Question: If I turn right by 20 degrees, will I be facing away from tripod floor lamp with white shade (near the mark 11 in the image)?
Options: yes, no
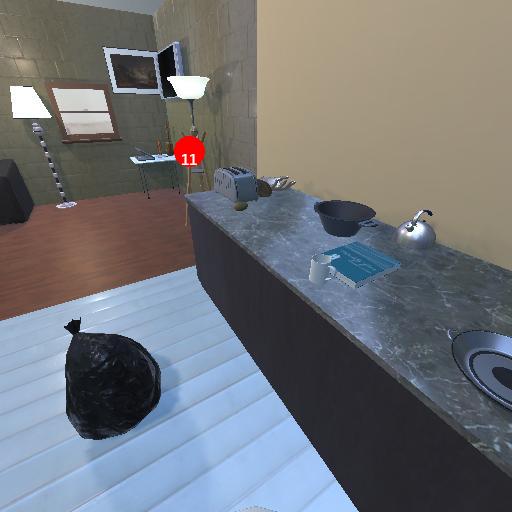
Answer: yes